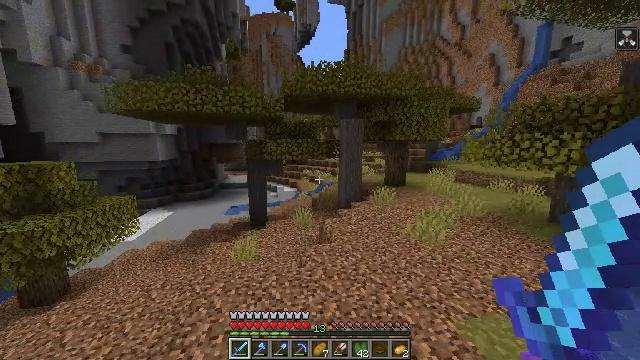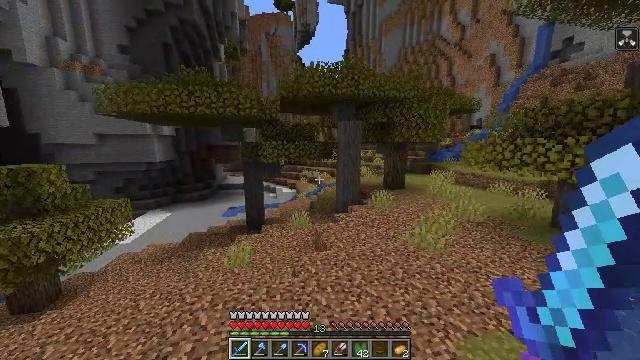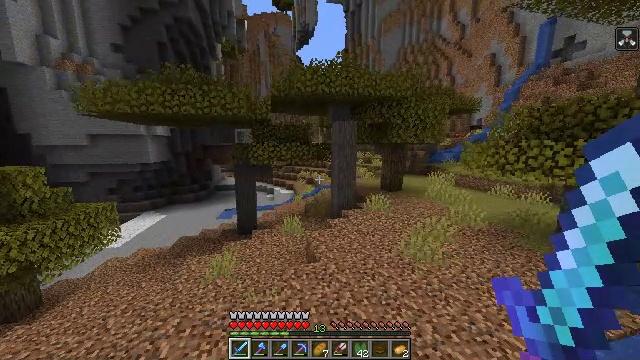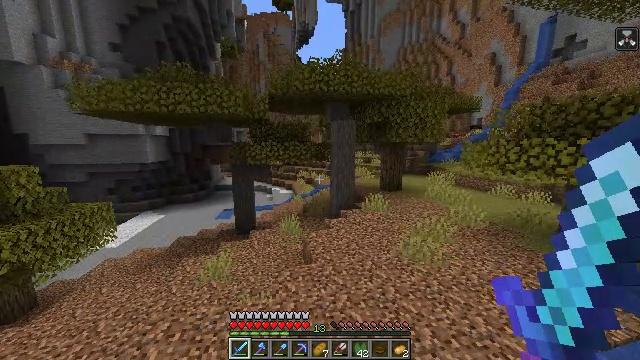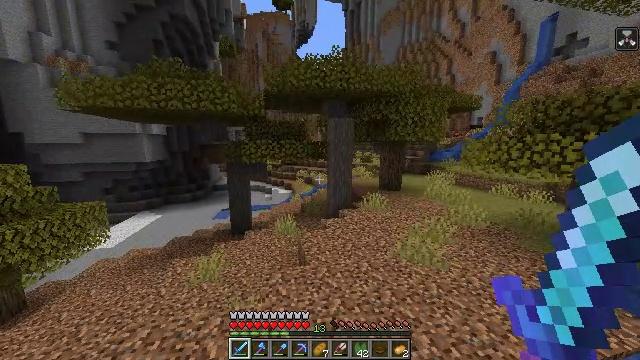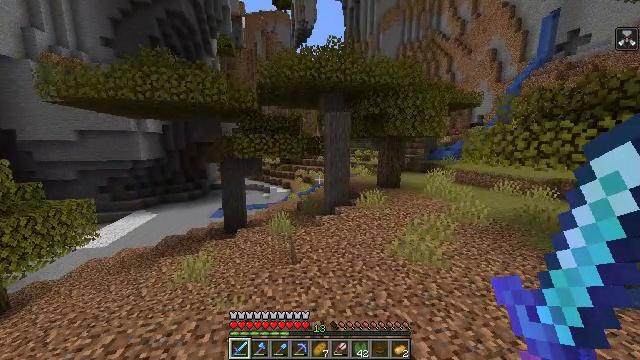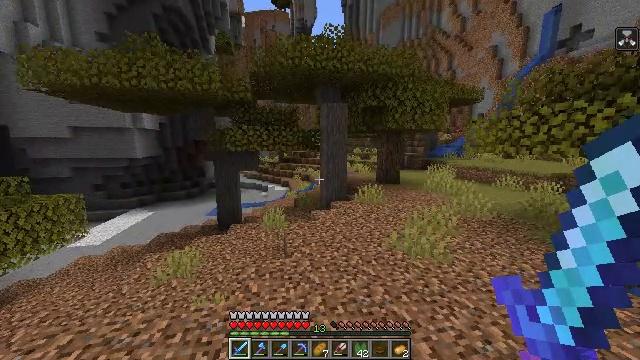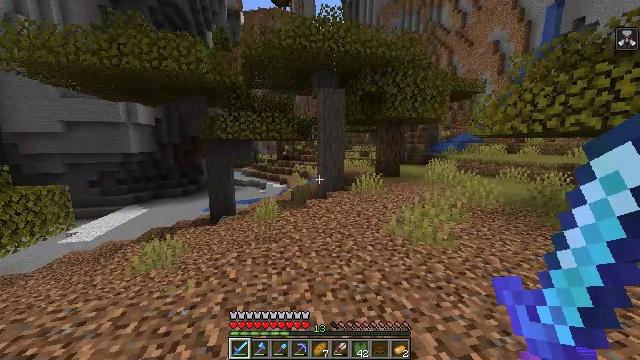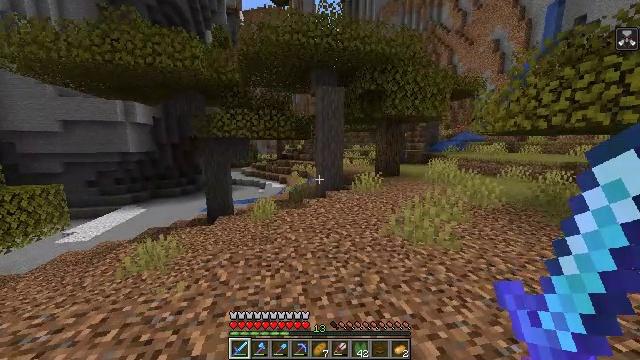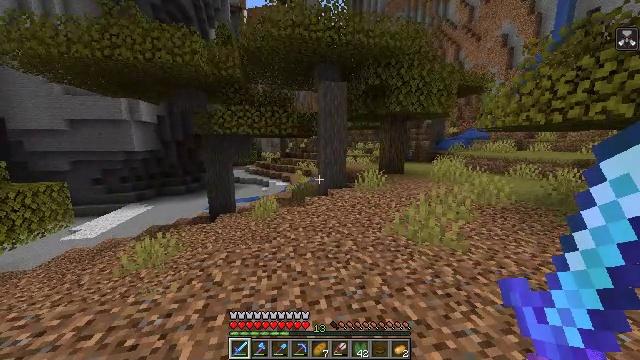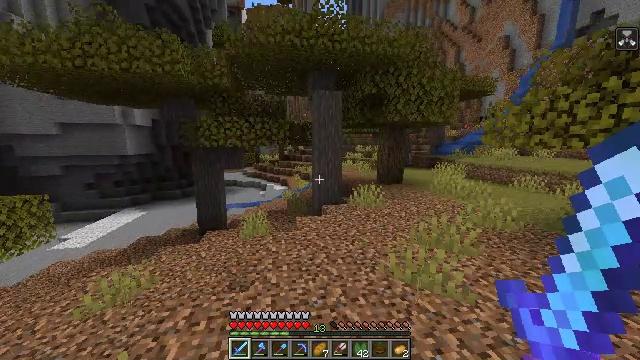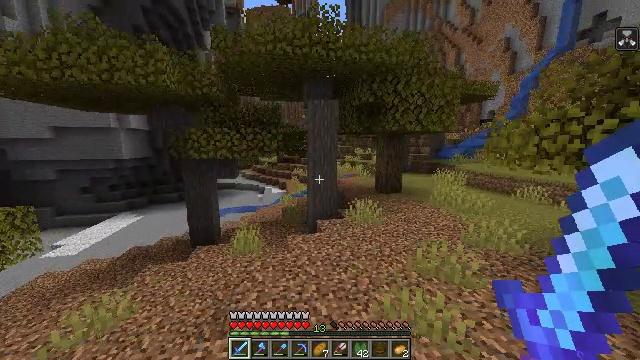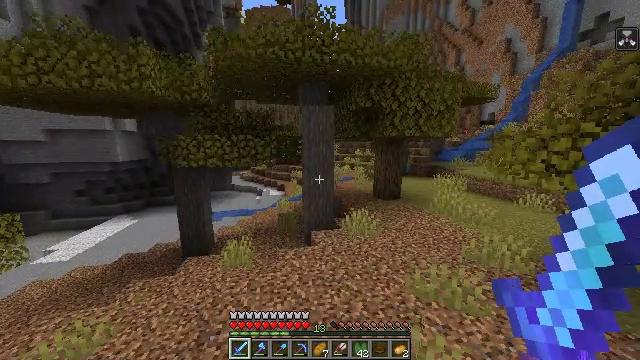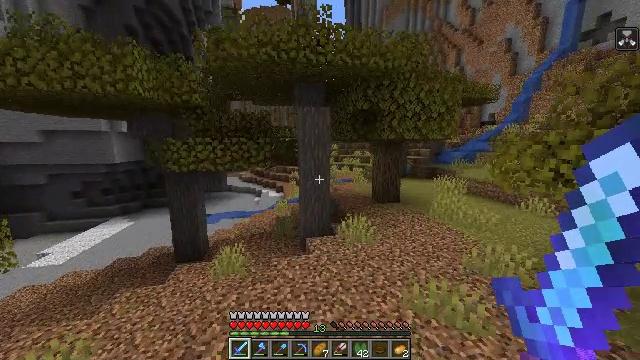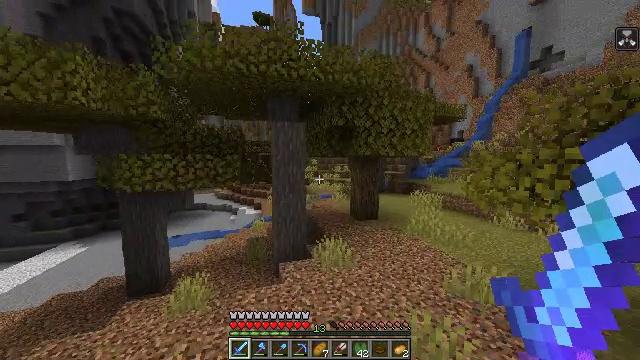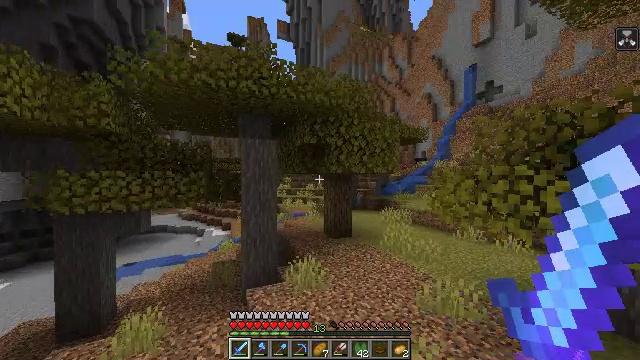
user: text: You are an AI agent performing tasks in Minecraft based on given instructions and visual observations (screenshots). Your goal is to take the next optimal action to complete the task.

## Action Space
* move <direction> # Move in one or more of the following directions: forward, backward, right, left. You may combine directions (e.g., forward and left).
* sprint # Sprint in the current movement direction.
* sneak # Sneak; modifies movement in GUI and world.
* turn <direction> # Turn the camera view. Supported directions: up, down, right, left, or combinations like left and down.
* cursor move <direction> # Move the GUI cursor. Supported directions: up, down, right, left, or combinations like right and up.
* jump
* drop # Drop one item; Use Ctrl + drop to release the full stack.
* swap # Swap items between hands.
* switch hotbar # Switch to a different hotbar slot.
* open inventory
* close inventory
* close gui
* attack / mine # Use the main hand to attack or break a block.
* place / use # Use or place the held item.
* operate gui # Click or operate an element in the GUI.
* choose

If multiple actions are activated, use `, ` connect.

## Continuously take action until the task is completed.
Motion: motion action
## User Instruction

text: Remove a bowl from the inventory.
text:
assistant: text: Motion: move forward and move right, jump
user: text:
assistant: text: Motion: move forward and move right, jump
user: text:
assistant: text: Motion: move forward and move right, jump
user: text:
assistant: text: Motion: move forward, jump
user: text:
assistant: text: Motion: move forward
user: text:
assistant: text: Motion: move forward
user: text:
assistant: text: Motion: move forward
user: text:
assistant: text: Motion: move forward and move right
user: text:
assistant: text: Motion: move forward and move right, turn left, jump
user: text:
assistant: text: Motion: move forward and move right, jump
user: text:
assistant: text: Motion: move forward and move right, jump
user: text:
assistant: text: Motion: move forward and move right, jump
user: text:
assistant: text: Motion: move forward and move right, jump
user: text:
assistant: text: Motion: move forward and move right, turn right and up
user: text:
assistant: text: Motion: move forward and move right, turn right and up
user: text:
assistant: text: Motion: move forward and move right, turn right and up
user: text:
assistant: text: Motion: move forward and move right, turn right and up
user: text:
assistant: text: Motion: move forward and move right, turn right and up
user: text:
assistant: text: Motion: move forward and move right, turn right and up
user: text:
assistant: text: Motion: move forward and move right, turn right and up
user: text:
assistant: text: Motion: move forward and move right
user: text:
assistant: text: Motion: move forward and move right, jump
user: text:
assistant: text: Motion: move forward and move right, jump
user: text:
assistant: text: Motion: move forward, jump
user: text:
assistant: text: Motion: move forward and move right, jump
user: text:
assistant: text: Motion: move forward and move right, jump
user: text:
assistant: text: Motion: move forward and move right, jump
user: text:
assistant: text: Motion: move forward and move right
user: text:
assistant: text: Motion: move forward and move right
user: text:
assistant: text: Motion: move forward and move right, turn left